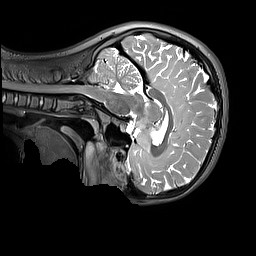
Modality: T2w
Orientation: sagittal
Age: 11
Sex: female
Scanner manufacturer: siemens
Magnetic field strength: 3 T
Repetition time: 3.2 s
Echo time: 0.408 s